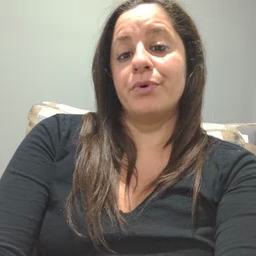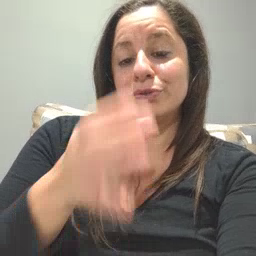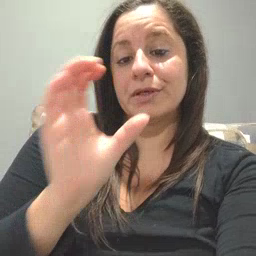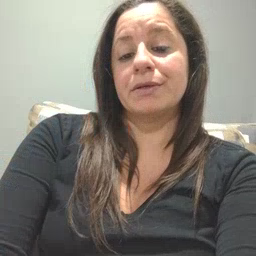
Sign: drink